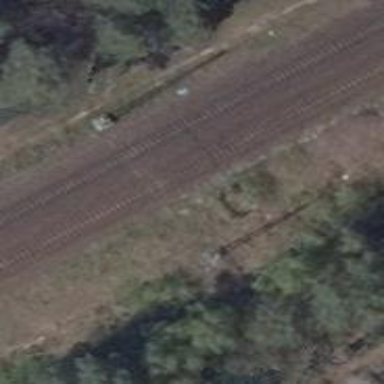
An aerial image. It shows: Disused railway siding.